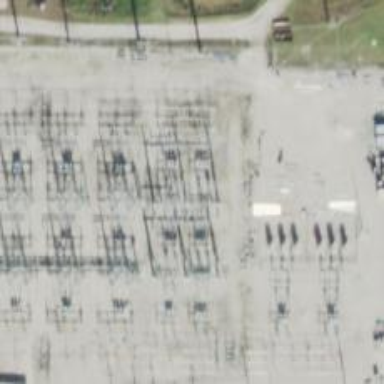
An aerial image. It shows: Switch for power supply.